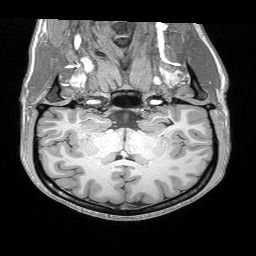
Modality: T1w
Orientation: sagittal
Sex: female